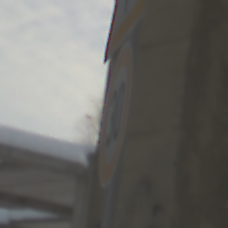
Verkehrszeichen: Geschwindigkeit30
Zusatzzeichen oben: FlugbetriebRechts
Umgebung: Roofed, Suburban
Tageszeit: MorningAfternoon
Wetter: PartlyCloudy
Licht: Natural
Jahreszeit: Winter
Kontrast: LowContrast